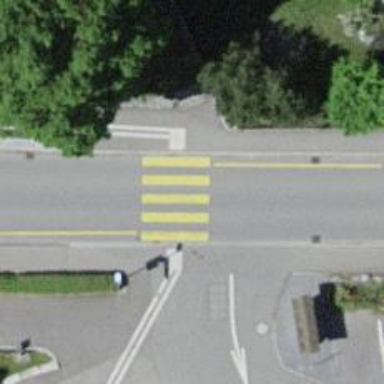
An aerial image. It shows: Uncontrolled road crossing.